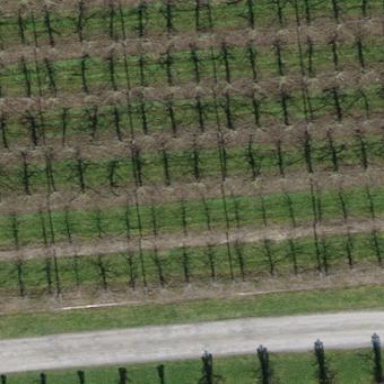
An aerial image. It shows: Orchard.